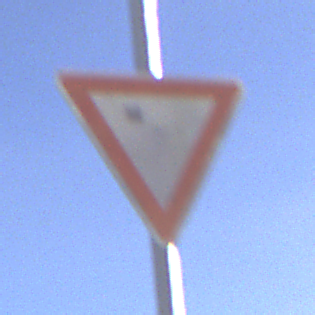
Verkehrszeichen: VorfahrtGewaehren
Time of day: MorningAfternoon
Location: Outdoor (Nature)
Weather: PartlyCloudy
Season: NotSpecified
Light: Natural